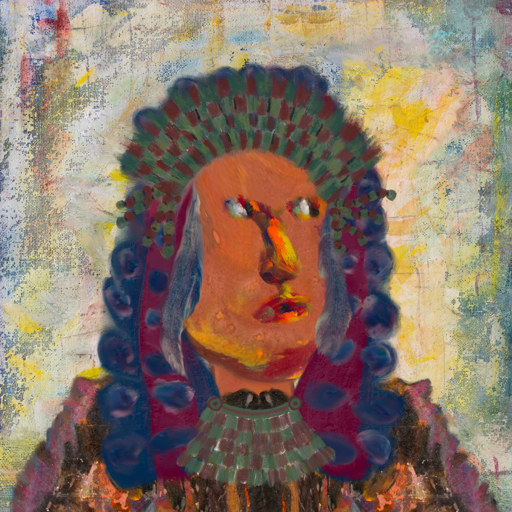
Background: Irani, Head And Neck Side: Mother_And_Son_Son, Face Side: An_Impression, Bust: Gypsy_Queen, Hair Side: Hill_Girl, Head Accessory: After_Raid_Crown, Second Necklace: After_Raid, Necklace: Blank, Baby: Blank